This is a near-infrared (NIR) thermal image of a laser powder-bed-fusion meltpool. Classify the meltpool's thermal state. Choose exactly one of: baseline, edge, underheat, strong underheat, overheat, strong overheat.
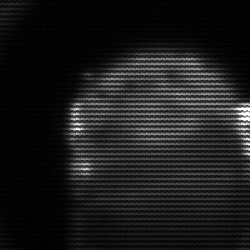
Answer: edge